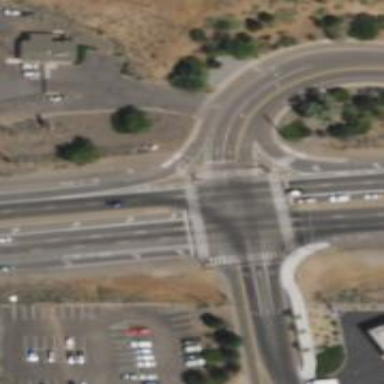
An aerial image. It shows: Tertiary road with asphalt surface. There is separate sidewalk along the road.